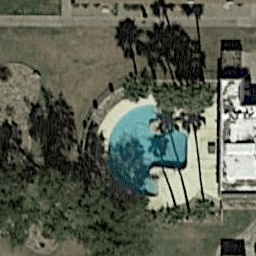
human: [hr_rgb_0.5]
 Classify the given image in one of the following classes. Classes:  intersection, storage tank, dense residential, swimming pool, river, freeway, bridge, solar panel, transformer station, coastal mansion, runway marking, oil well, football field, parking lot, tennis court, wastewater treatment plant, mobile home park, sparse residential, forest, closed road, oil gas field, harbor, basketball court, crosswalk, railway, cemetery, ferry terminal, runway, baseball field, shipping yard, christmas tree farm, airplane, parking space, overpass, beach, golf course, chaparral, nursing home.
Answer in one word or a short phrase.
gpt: swimming pool